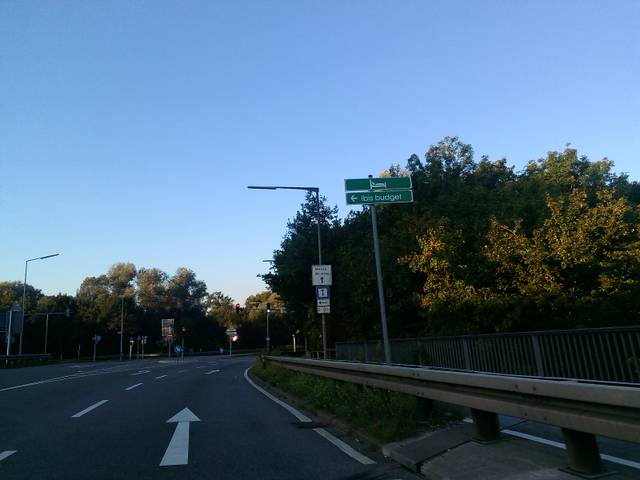
Region: Germany
Coordinates: 48.998, 8.431